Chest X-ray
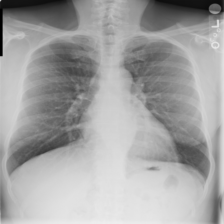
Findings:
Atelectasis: negative
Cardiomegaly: negative
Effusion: negative
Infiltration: negative
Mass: negative
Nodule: negative
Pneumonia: negative
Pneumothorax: negative
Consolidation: negative
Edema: negative
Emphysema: negative
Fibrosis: negative
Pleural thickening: negative
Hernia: negative